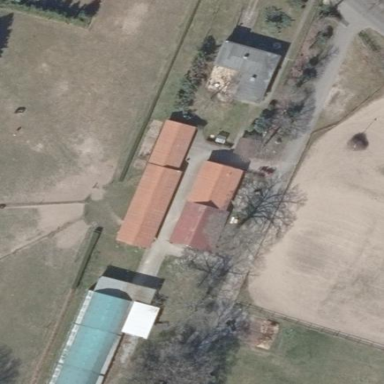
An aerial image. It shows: Farmyard area.